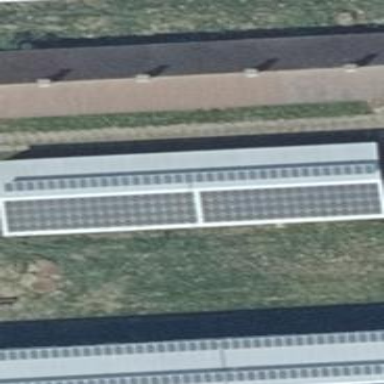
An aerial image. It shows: Building equipped with solar photovoltaic panel for generating electricity. The small installation is solar power generator.